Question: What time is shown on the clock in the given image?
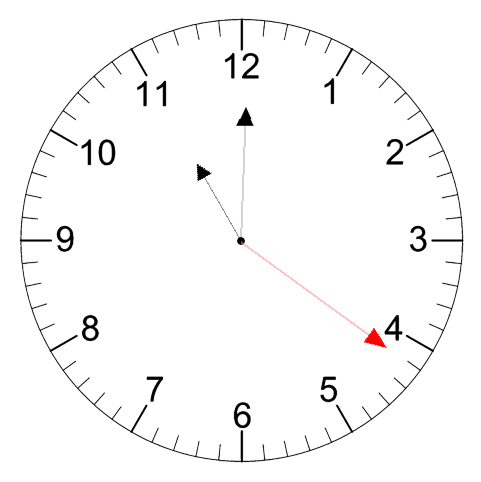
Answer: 11:00:21